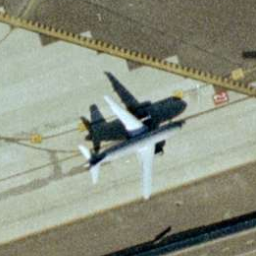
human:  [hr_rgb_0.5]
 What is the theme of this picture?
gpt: airport

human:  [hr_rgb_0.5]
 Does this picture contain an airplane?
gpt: yes

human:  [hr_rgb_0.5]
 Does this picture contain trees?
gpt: no

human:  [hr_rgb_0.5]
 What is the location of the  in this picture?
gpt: center